Field crop: maize
Growth stage: 1
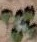
Species: chenopodium